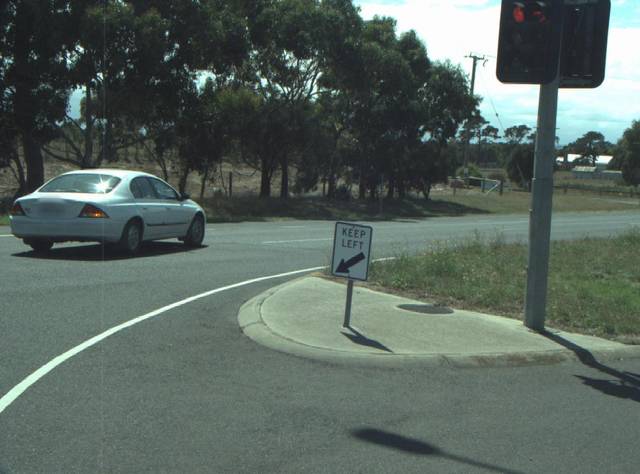
Region: Australia
Coordinates: -38.177, 144.477